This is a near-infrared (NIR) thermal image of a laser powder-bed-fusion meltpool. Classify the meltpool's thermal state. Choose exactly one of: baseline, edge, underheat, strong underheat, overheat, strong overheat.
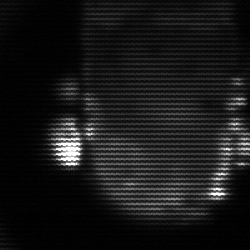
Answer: baseline